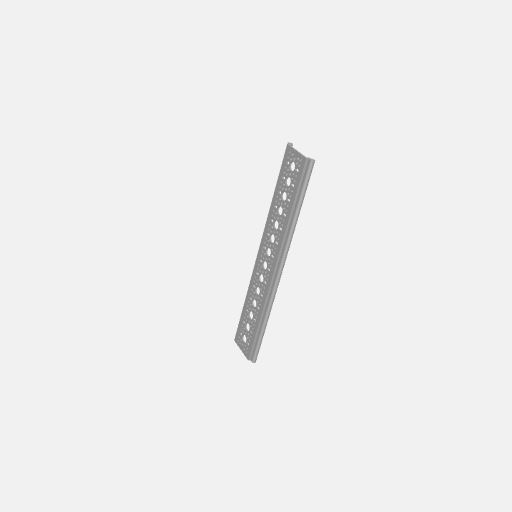
Part: RailChannel14H